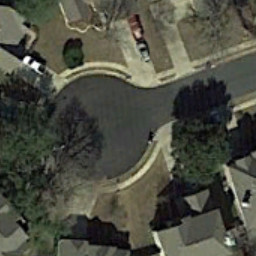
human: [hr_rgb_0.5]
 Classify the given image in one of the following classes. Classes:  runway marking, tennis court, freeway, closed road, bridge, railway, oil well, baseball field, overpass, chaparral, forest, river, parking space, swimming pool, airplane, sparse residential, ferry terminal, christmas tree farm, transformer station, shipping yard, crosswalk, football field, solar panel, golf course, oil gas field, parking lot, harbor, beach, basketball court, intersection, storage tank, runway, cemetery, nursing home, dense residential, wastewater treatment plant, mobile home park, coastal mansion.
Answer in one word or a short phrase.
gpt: closed road